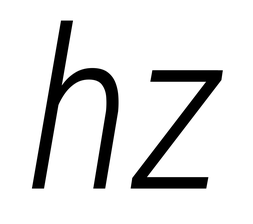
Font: Roboto-Italic_Condensed_Light_Italic